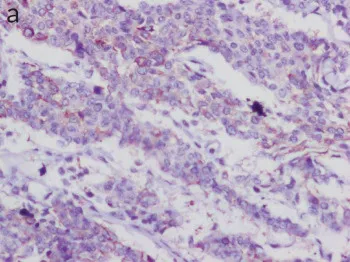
(a and b): IHC panel for NE markers (Figure 3a : NSE-positive status; 3b : SYN-positive status).
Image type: pathology (immunostaining)